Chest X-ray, PA view. Patient: 48 years old, sex M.
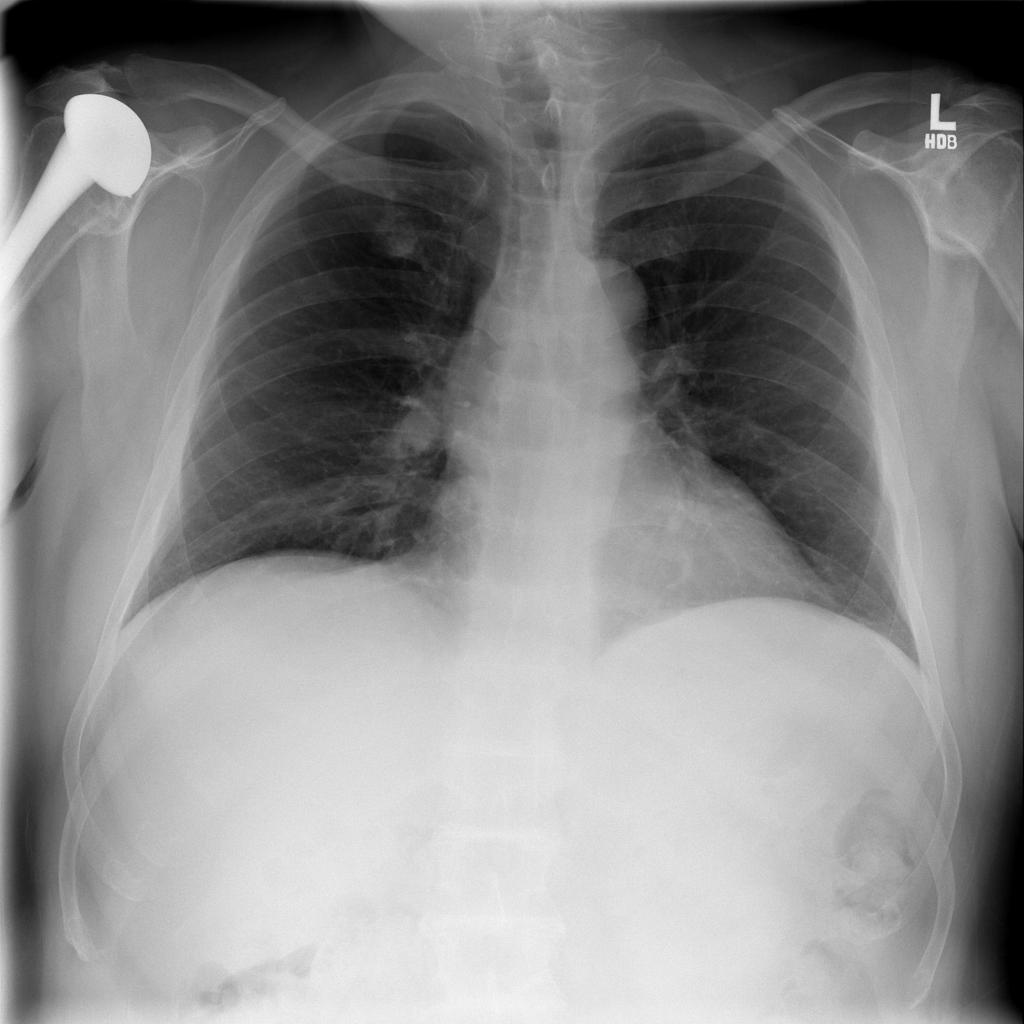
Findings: No Finding